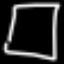
Label: square